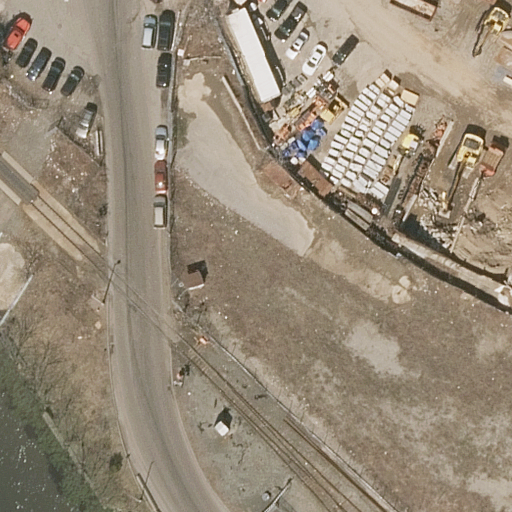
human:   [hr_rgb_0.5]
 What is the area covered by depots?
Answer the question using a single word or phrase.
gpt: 0m2

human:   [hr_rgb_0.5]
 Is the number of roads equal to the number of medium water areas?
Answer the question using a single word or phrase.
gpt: no

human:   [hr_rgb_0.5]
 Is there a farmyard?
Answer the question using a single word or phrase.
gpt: no

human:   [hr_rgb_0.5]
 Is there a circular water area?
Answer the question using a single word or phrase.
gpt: no

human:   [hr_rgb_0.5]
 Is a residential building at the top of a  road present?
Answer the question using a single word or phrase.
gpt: no

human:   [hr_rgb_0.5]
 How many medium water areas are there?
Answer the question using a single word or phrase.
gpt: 1

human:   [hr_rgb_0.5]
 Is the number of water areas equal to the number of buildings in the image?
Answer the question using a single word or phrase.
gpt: no

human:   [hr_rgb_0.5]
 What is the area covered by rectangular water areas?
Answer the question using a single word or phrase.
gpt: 127m2

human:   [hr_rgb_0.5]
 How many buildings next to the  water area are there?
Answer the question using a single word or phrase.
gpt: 0

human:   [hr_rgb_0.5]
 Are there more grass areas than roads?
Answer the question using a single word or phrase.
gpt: no

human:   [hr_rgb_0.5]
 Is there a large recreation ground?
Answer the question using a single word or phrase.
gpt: no

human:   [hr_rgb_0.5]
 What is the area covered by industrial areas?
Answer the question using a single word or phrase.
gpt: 0m2

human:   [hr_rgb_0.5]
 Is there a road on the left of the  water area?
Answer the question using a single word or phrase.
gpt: no

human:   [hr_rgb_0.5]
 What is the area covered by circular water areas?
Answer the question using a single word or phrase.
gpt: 0m2

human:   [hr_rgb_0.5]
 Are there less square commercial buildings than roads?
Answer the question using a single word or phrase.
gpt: yes

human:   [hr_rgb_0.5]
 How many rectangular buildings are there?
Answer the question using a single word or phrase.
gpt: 0

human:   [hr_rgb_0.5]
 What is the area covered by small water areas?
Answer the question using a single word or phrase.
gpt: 0m2

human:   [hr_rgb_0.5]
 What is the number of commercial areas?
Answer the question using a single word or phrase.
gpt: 0

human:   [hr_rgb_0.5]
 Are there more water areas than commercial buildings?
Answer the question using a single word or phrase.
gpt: yes

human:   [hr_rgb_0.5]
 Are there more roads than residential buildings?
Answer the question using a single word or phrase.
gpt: yes

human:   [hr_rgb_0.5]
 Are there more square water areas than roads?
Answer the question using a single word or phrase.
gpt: no

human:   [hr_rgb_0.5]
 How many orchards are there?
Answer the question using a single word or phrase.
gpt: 0

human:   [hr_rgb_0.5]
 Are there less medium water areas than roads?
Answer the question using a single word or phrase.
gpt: yes

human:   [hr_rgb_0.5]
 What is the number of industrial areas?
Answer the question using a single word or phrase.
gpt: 0

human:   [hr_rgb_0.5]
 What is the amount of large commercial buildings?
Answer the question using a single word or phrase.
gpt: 0

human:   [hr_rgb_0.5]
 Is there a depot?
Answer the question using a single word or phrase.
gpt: no

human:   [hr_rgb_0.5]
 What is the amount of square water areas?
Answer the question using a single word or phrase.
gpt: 0

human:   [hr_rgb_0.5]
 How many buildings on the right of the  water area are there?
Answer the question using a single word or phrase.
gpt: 0

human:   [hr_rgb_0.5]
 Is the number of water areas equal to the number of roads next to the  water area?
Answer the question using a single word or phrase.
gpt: no

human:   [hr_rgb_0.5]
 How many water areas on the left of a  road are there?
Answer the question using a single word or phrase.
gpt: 1

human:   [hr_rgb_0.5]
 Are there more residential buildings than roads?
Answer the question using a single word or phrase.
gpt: no

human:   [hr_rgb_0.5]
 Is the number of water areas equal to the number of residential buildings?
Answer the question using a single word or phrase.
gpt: no

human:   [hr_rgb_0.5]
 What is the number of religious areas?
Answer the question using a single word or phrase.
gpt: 0

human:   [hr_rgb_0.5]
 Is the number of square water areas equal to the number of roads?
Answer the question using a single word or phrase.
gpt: no

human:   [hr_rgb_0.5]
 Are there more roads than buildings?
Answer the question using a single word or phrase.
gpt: yes

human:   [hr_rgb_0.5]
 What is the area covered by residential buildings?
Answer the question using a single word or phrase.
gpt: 0m2